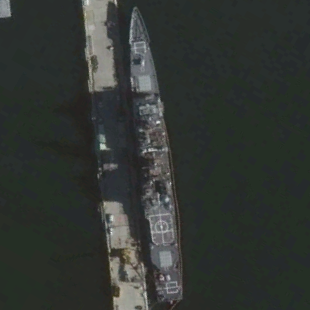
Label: cruiser